Question: I have downloaded and customized a simple bootstrap 4 theme.
Under customized, i mean i added same margin to the meni items, and i added my logo.
My problem is, that on tablets, the navbar is not collapsign, i attach a photo of it.
<URL>
'''
<nav class="navbar navbar-expand-lg bg-white" id="site_navigation">
<a class="navbar-brand" href="<?php echo $host; ?>" title="">
<img src="<?php echo $host; ?>/images/assets/logo2.png" class="img-responsive site_logo" alt=""/>
</a>
<button class="navbar-toggler" type="button" data-toggle="collapse" data-target="#navbarsExampleDefault" aria-controls="navbarsExampleDefault" aria-expanded="false" aria-label="Toggle navigation">
<span class="navbar-toggler-icon"><i class="fa fa-bars navbar_ikon"></i></span>
</button>
<div class="collapse navbar-collapse" id="navbarsExampleDefault">
<ul class="navbar-nav mr-auto">
<li class="nav-item dropdown"> <a class="nav-link dropdown-toggle" href="http://example.com" id="dropdown01" data-toggle="dropdown" aria-haspopup="true" aria-expanded="false">Szolgaltatasok</a>
<div class="dropdown-menu" aria-labelledby="dropdown01"> <a class="dropdown-item" href="#">Action</a> <a class="dropdown-item" href="#">Another action</a> <a class="dropdown-item" href="#">Something else here</a> </div>
</li>
<li class="nav-item dropdown"> <a class="nav-link dropdown-toggle" href="http://example.com" id="dropdown01" data-toggle="dropdown" aria-haspopup="true" aria-expanded="false">Bemutatkozas</a>
<div class="dropdown-menu" aria-labelledby="dropdown01"> <a class="dropdown-item" href="#">Action</a> <a class="dropdown-item" href="#">Another action</a> <a class="dropdown-item" href="#">Something else here</a> </div>
</li>
<li class="nav-item"> <a class="nav-link" href="<?php echo $host; ?>/webaruhaz-keszites">Webaruhaz keszites</a> </li>
<li class="nav-item"> <a class="nav-link" href="#">Referenciak</a> </li>
</ul>
<ul class="navbar-nav ml-auto">
<li class="nav-item"> <a class="nav_link_last_1" href="#"><i class="fa fa-envelope"></i> Kapcsolatfelvetel</a> </li>
<li class="nav-item"> <a class="nav_link_last_2" href="#"><i class="fa fa-file"></i> Arajanlat kerese</a></li>
</ul>
</div>
</nav>
'''
Photo here. Where is the logo on tablet, and whats happening with the menu items?

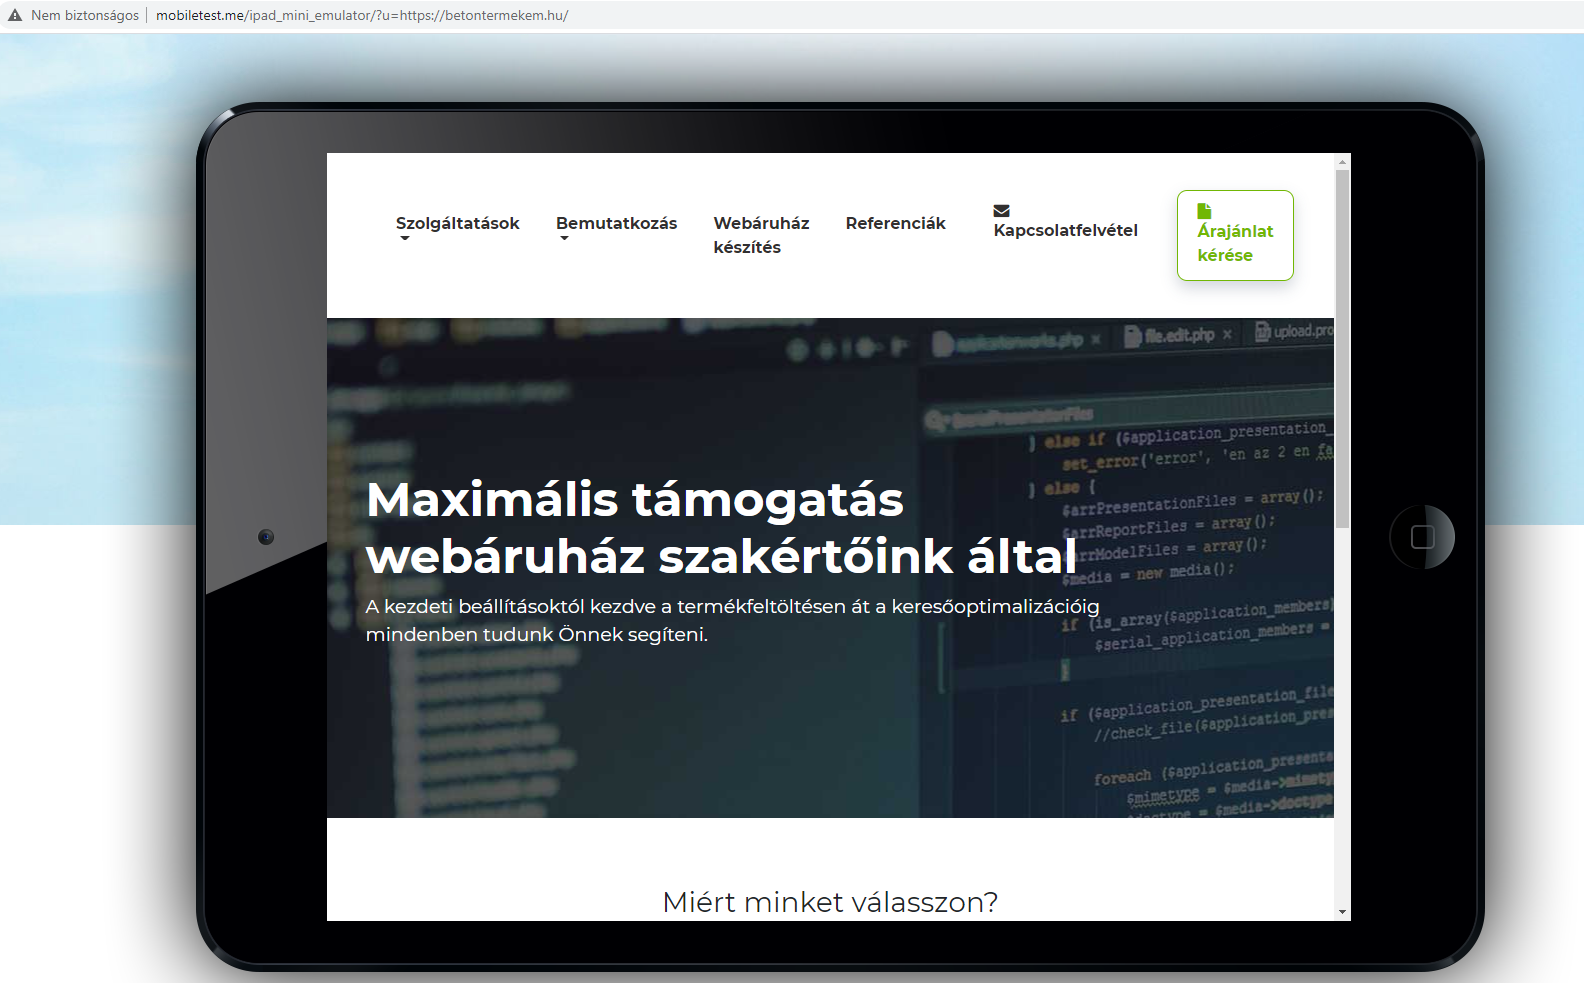
Answer: It is normal because the collapse is happening at 992px. And when you check landscape view on your tablet, probably it is over this limit. Even with browser inspect tools, it is showing it this way. So just set class expand 'xl' instead of 'lg'.
Or you can set smaller 'font-size'.